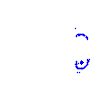
Particle: kaon